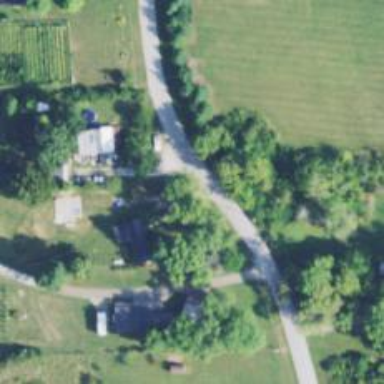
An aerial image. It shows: Driveway leading to service road.